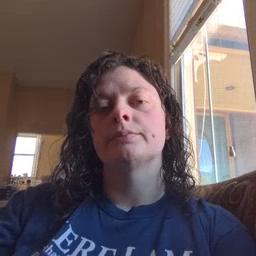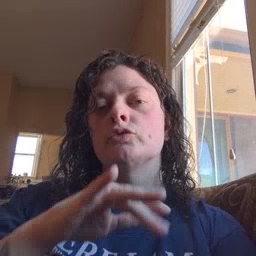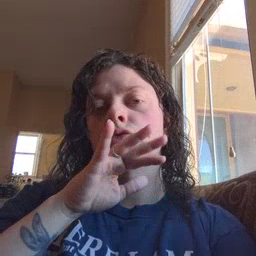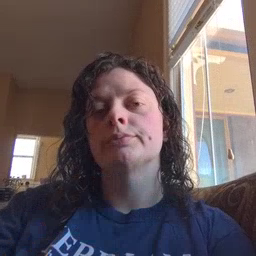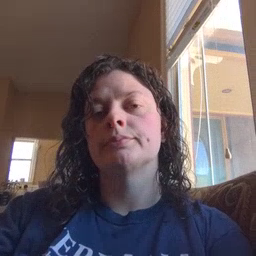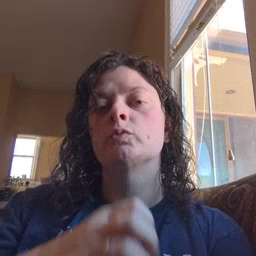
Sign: dirty